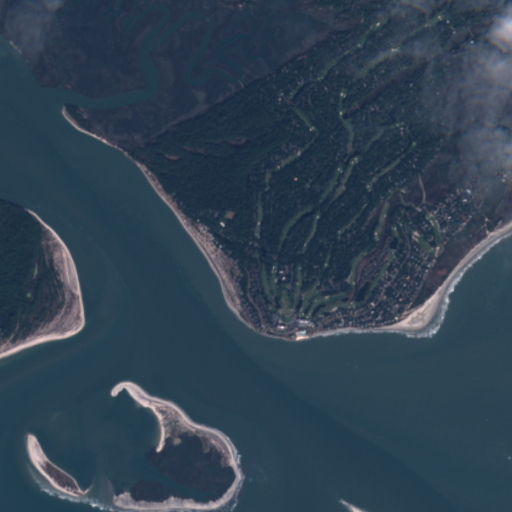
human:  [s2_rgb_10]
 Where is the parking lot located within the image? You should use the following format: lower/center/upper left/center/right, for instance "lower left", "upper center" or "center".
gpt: The parking lot is located in the center of the image.
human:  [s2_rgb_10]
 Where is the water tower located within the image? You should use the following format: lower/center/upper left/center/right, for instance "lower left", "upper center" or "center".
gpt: The water tower is located in the upper right of the image.
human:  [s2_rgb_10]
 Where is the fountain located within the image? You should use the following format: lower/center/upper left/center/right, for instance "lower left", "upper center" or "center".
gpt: The fountain is located in the center of the image.
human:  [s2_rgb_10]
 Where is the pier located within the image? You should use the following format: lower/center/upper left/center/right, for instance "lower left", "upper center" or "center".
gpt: The pier is located in the upper right of the image.
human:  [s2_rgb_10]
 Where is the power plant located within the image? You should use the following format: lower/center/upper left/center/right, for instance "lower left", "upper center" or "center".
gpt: There is no power plant in the image.